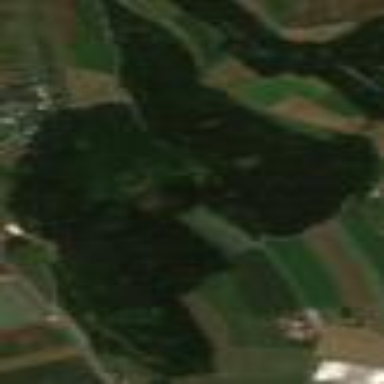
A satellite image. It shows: Forest area.